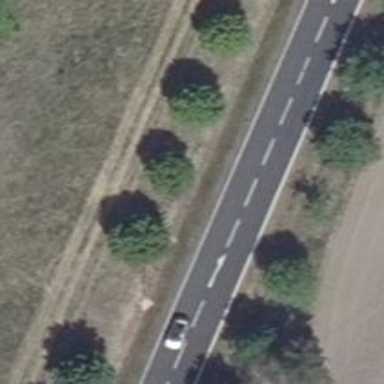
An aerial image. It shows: Tertiary road with asphalt surface.